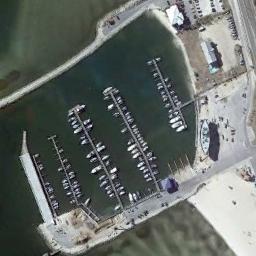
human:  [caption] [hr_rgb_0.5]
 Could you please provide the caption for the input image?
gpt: The harbor has lots of neatly docked boats and a big ship is in the open area on the shore .

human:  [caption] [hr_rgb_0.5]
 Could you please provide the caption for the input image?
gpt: There are some yachts lined up on the sea next to the harbor next to the building, And there are many empty seats .

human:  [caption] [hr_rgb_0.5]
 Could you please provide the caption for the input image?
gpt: Many ships are in the harbor .

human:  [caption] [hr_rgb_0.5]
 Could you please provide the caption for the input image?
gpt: The harbor area is irregular .

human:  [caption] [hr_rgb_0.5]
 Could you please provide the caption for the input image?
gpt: There are several buildings and some ships at the harbor .